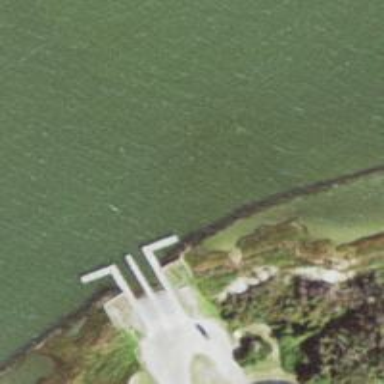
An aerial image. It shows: Man-made pier.